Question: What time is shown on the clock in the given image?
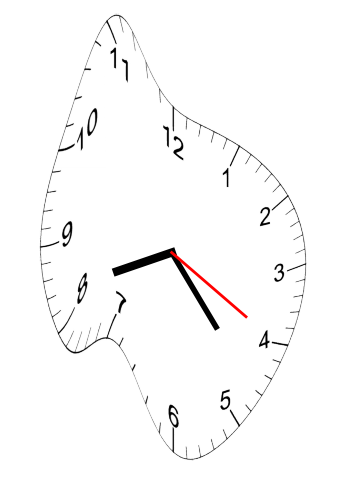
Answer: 08:23:20